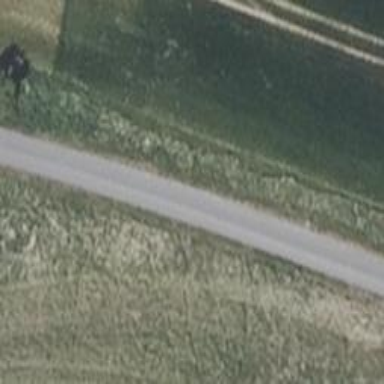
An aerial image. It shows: Unclassified road with asphalt surface.